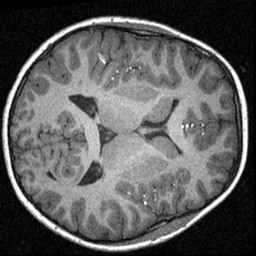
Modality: T1w
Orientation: axial
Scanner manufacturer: siemens
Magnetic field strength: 3 T
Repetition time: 1.57 s
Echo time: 0.00304 s